Question: I'm trying to accomplish a very simple task for hours without success. .
What I've tried to far:
I've enabled Diagnostics like this:

After that I'm putting this line in my 'Application_Start':
'''
Trace.TraceError("My Error");
'''
I expect it to be logged to the Windows Azure Storage. But it's not. Then I read <URL>. I really think I shouldn't add a reference to 'StorageClient'.
Briefly.. I'm reading a lot of documents and going nowhere.
Can you please.. Tell me exactly what do do? I'd appreciate so much. Thanks.
PS: I'm using VS 2012 with Windows Azure Tools October 2012
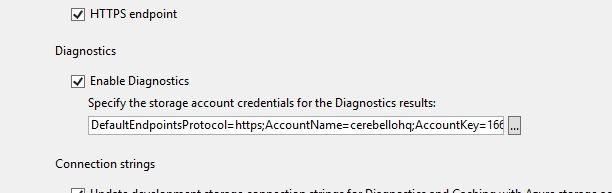
Answer: What you've done (in your screenshot) is enabled the diagnostics. The next thing you would need to do is configure the diagnostics in your code. To do so, follow these steps:
1. Add the following lines of code in web.config: <system.diagnostics>
<trace>
<listeners>
<add type="Microsoft.WindowsAzure.Diagnostics.DiagnosticMonitorTraceListener, Microsoft.WindowsAzure.Diagnostics, Version=1.8.0.0, Culture=neutral, PublicKeyToken=31bf3856ad364e35" name="AzureDiagnostics">
<filter type=""/>
</add>
</listeners>
</trace></system.diagnostics>
2. Configure diagnostics in your role's OnStart() method. The code is only for trace logs: DiagnosticMonitorConfiguration config = DiagnosticMonitor.GetDefaultInitialConfiguration();
// Set an overall quota of 8GB.
config.OverallQuotaInMB = 4096;
// Set the sub-quotas and make sure it is less than the OverallQuotaInMB set above
config.Logs.BufferQuotaInMB = 512;
TimeSpan myTimeSpan = TimeSpan.FromMinutes(2);
config.Logs.ScheduledTransferPeriod = myTimeSpan;//Transfer data to storage every 2 minutes
// Filter what will be sent to persistent storage.
config.Logs.ScheduledTransferLogLevelFilter = LogLevel.Undefined;//Transfer everything
// Apply the updated configuration to the diagnostic monitor.
// The first parameter is for the connection string configuration setting.
DiagnosticMonitor.Start("Microsoft.WindowsAzure.Plugins.Diagnostics.ConnectionString", config);
This should do it for diagnostics.
Regarding the confusion over older and newer storage client library: Currently Windows Azure Diagnostics module has a dependency on older storage client library ('Microsoft.WindowsAzure.StorageClient.dll'). So you would need to ensure that this library is referenced in your project. You can add the reference manually from 'C:\Program Files\Microsoft SDKs\Windows Azure\.NET SDK2-10
ef' folder. The confusion would come if you're using both old storage client library and the new one ('Microsoft.WindowsAzure.Storage.dll'). Thus you would need to ensure that CloudStorageAccount object is properly scoped.
Once everything has been setup, you should be able to see a table by the name 'WADLogsTable' created in your storage account and data coming in into that table.